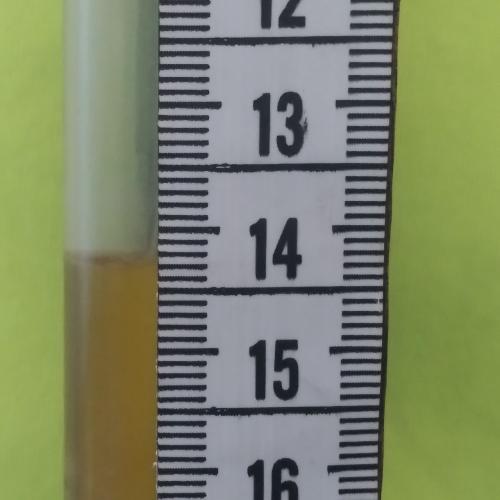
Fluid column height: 14.2 cm